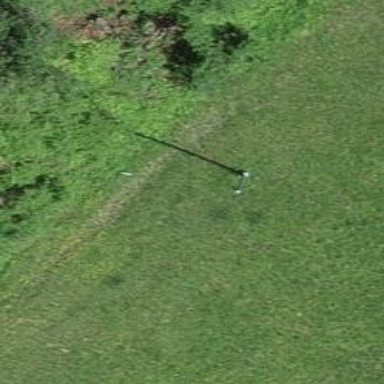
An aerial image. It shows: Minor power line.